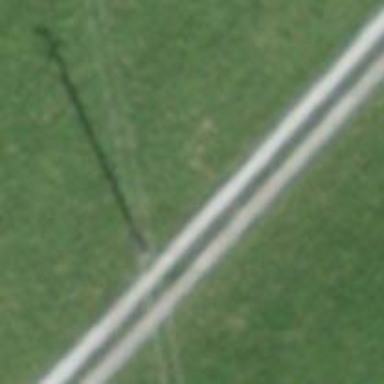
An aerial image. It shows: Power pole.